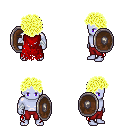
a pixel art fantasy rpg character, male body template, dark elf, purple skin, red tattered cape, red pants, gold curly afro hairstyle, white cloth bandages, shield, four views (front, back, left, right), 2x2 character sprite sheet, small pixel art, hard edges, no anti-aliasing